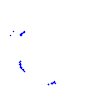
Particle: kaon